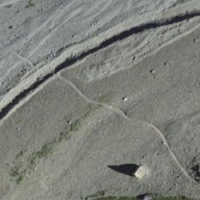
EUNIS habitat code: 48
Species observed at this site:
Achillea nana